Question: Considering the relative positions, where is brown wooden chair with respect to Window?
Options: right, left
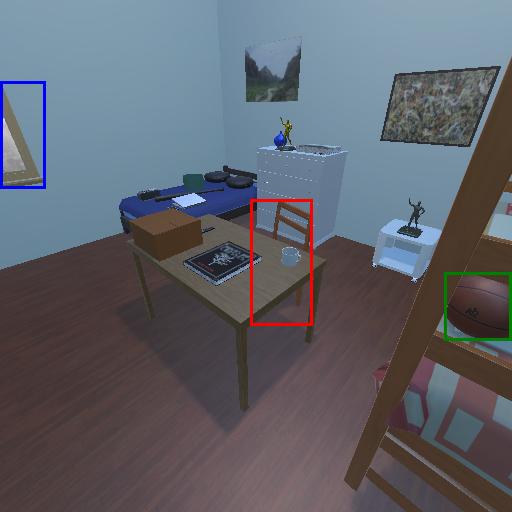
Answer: right